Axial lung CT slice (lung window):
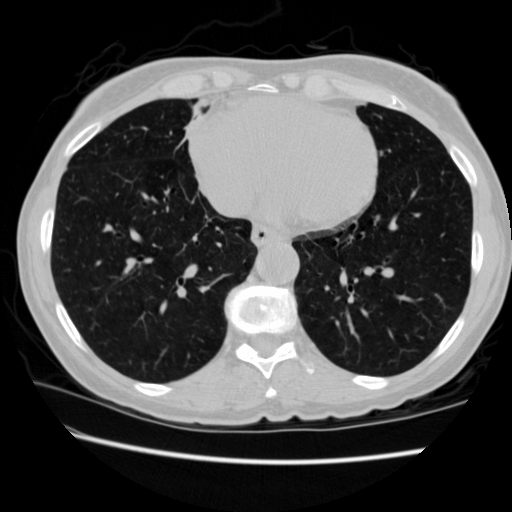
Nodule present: no